【题型】填空题　【知识点】立体几何　【难度】easy
已知某圆柱的高为$2\sqrt{3}$，且上、下底面均在以$O$为球心的球面上，若该圆柱的底面半径为$1$，则球$O$的体积为\underline{\quad\quad}.
【解答】
\vspace{8pt}
\noindent
\textbf{【答案】}$\dfrac{32\pi}{3}$ / $\dfrac{32}{3}\pi$

\vspace{3pt}
\noindent
\textbf{【分析】}作圆柱的轴截面，求出球的半径，根据球的体积公式求球的体积.

\vspace{5pt}
\noindent
\textbf{【详解】}作圆柱的轴截面，如图：

\noindent
由题意可知：$OB=\sqrt{3}$，$AB=1$，

\noindent
则球$O$的半径$R=OA$，且$OA^2=OB^2+AB^2=3+1=4$，

\noindent
所以$R=2$.

\noindent
所以球$O$的体积为：$V=\dfrac{4}{3}\pi R^3=\dfrac{4}{3}\pi\times2^3=\dfrac{32\pi}{3}$.

\vspace{5pt}
\noindent
故答案为：$\dfrac{32\pi}{3}$
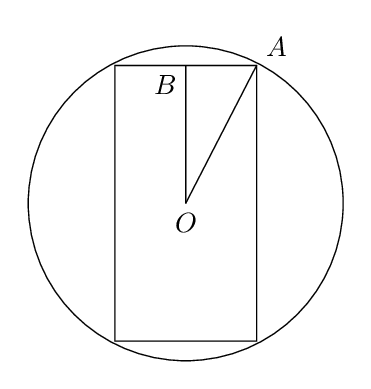